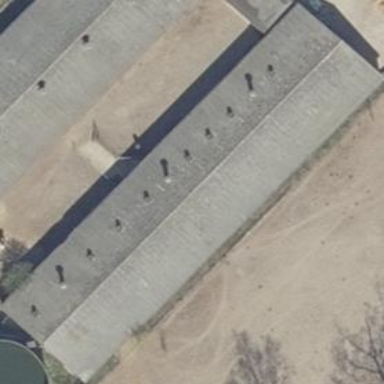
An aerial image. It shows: Building with gabled roof. The roof is grey in color and oriented along the building.